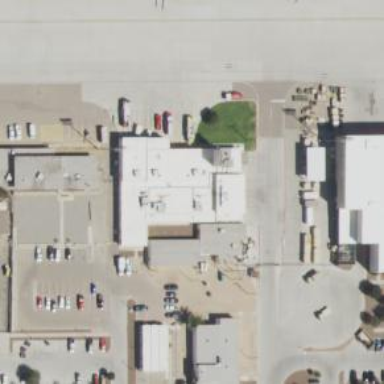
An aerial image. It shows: Fire station building.